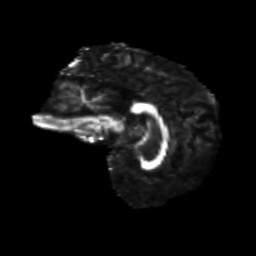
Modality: FA
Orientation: sagittal
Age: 66
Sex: male
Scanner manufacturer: siemens
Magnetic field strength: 3 T
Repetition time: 8.6 s
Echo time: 0.095 s